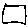
Label: square